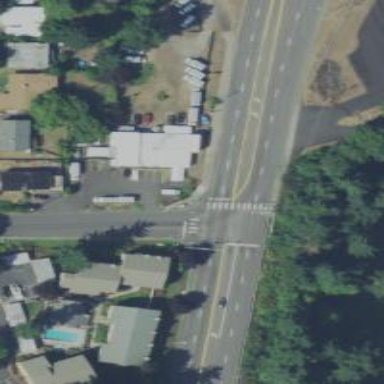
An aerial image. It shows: Secondary road with sidewalk on the left.